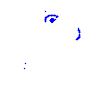
Particle: electron